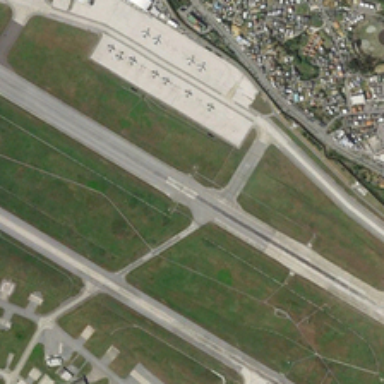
Many planes are in an airport near many buildings .